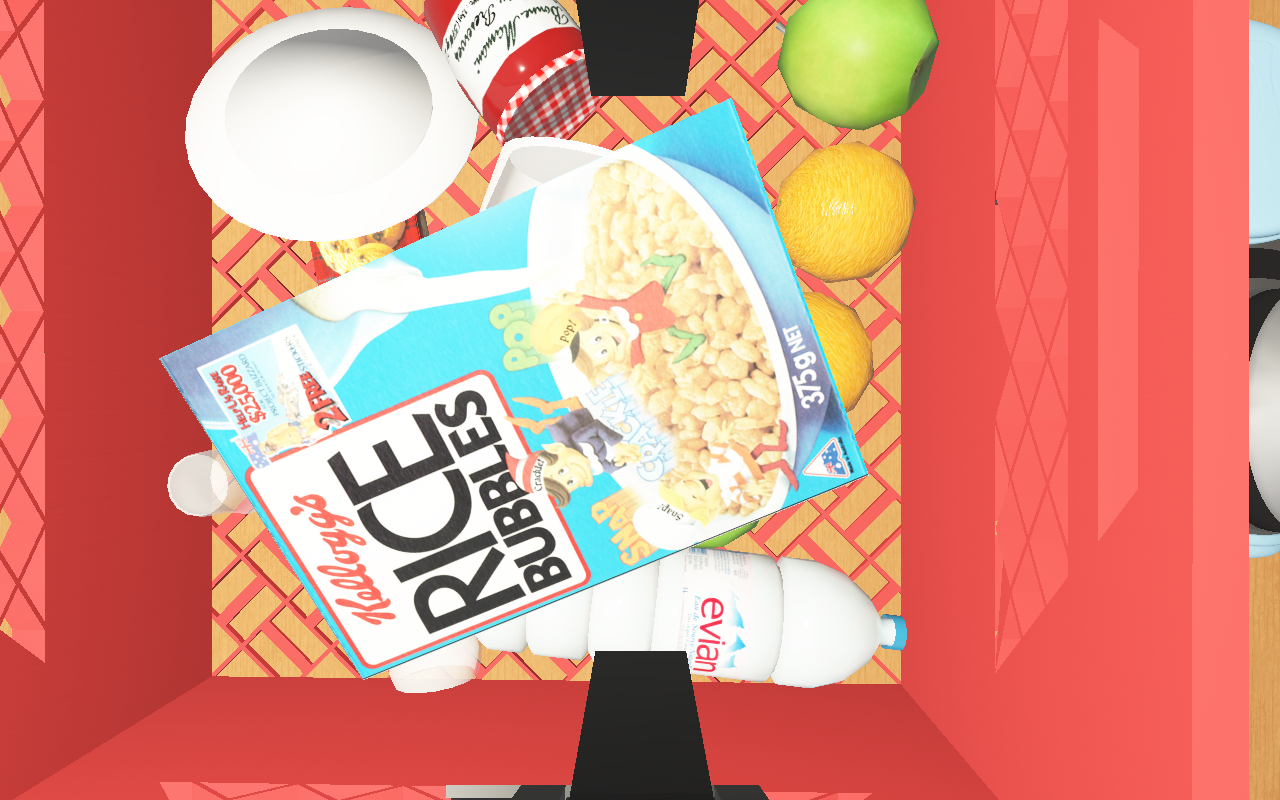
Objects in the scene:
apple
apple
plate
wineglass
jam jar
cereal box
cereal box